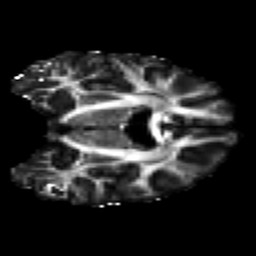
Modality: FA
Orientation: coronal
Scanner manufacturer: ge
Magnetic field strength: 3 T
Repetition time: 7.98 s
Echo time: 0.0701 s